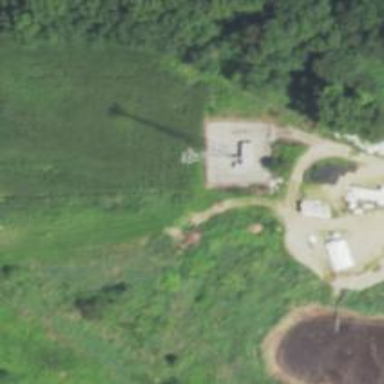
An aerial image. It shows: Communication mast tower.